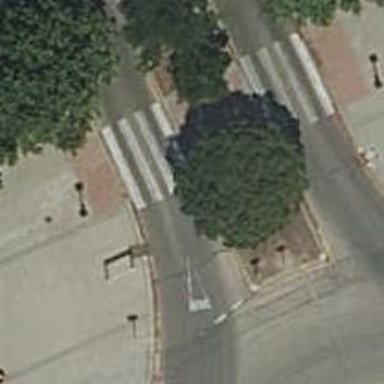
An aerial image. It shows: Uncontrolled crossing on the road.